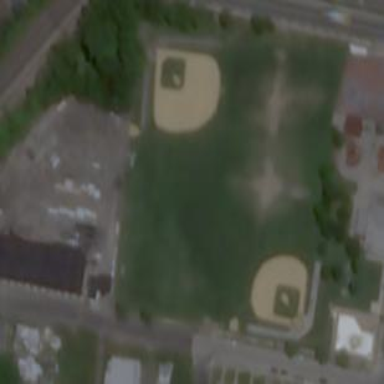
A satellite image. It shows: Baseball pitch for leisure and sports activities.